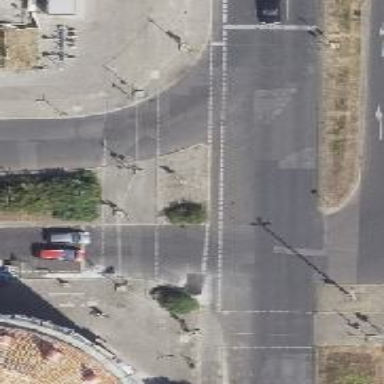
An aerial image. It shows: Road crossing with traffic signals.